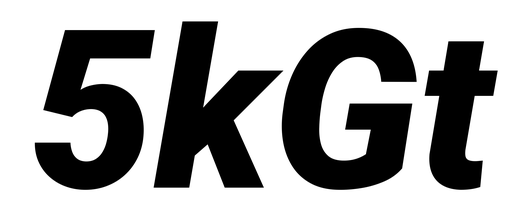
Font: Roboto-Italic_Black_Italic